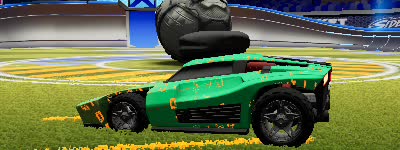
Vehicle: breakout